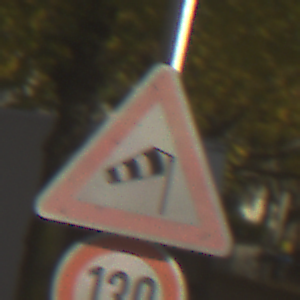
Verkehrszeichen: SeitenwindVonRechts
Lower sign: Geschwindigkeit130
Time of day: SunriseSunset
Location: Outdoor (Urban)
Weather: PartlyCloudy
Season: Autumn
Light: Natural